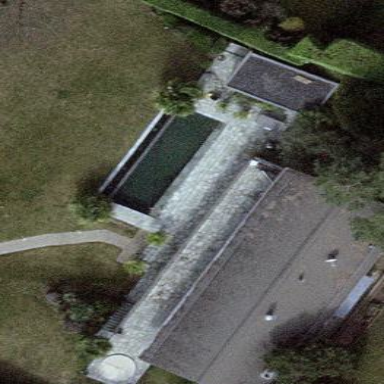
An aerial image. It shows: Swimming pool located in leisure land.